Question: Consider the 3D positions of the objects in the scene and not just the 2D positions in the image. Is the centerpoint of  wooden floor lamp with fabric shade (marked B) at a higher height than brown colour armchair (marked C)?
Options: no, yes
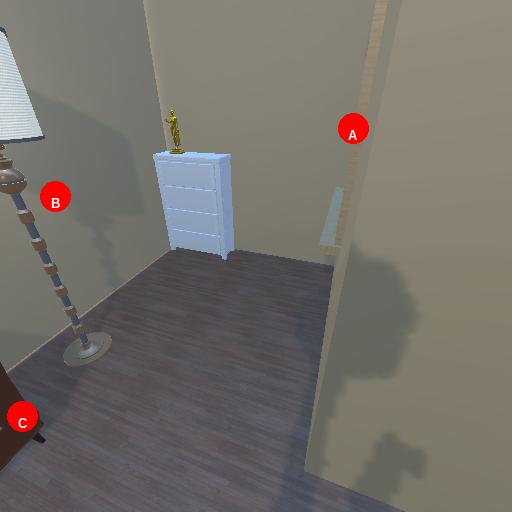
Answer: no